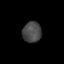
Tissue: skin
Cell type: Others
Senescence score: 0.7893
Nuclear area (px): 384
Mean DAPI intensity: 72.081